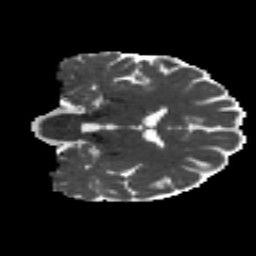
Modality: MD
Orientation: coronal
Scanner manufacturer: siemens
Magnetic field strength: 3 T
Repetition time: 4.16 s
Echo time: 0.0806 s